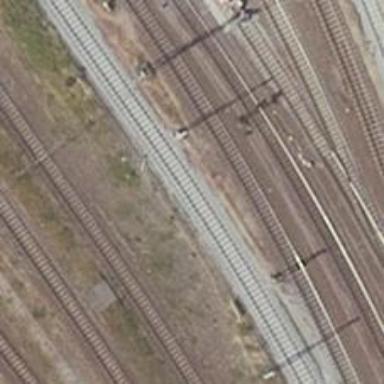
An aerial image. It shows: Single-track electrified railway with contact line.